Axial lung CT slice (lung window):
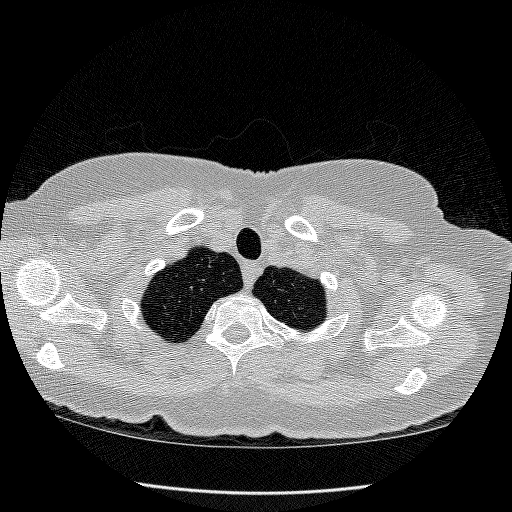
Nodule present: no